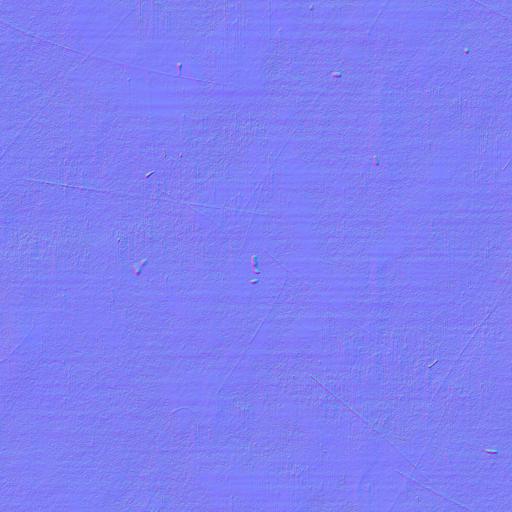
clean concrete dark smooth